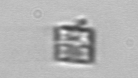
Label: Bacillariophyceae_morphotype1